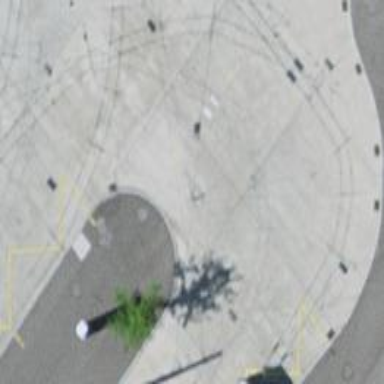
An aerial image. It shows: Asphalt road with trolley wires for trolleybuses.